Interaction volume radius: 5 \u00c5
Interaction volume height: 35 \u00c5
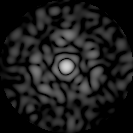
Disorder parameter: 0.8512